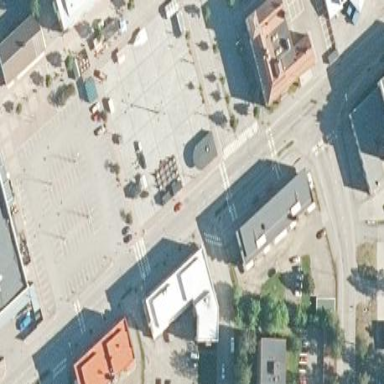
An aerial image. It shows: Marketplace with pedestrian paving stones.